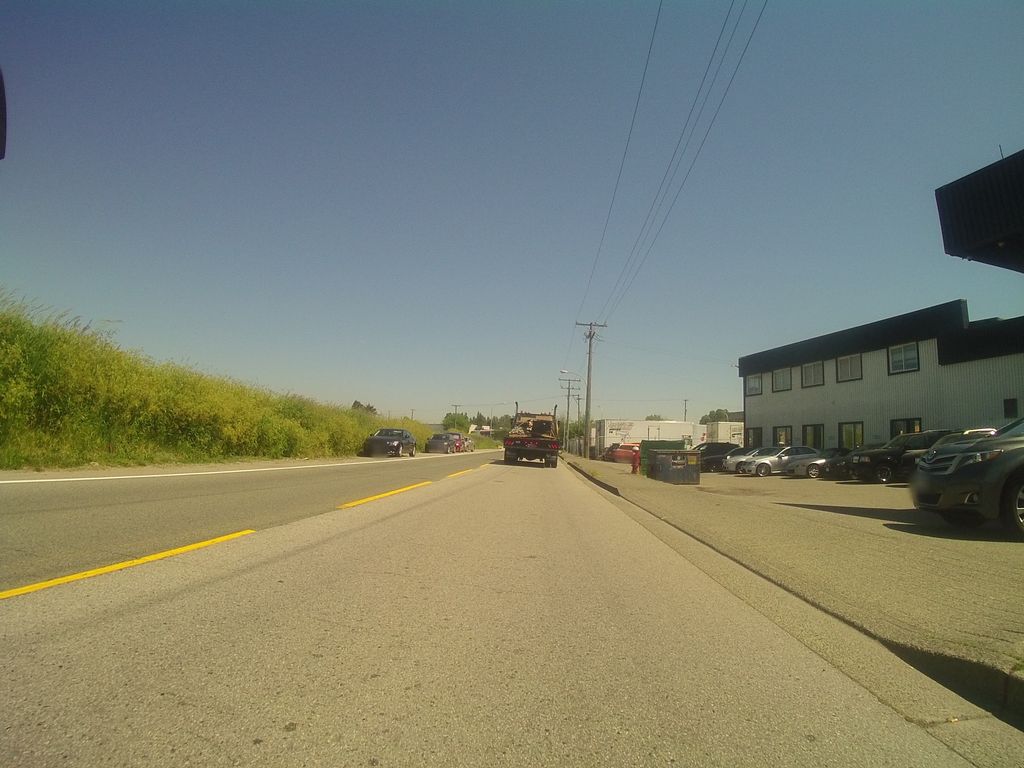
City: vancouver